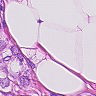
Metastatic tissue present: yes